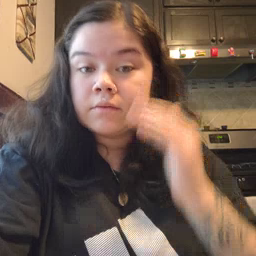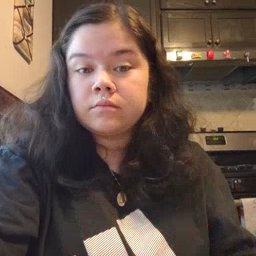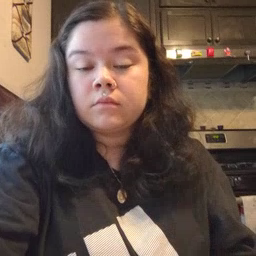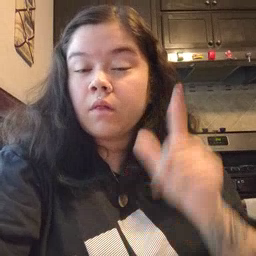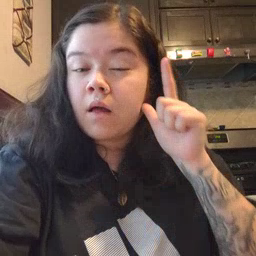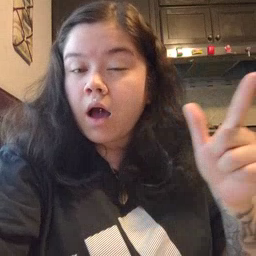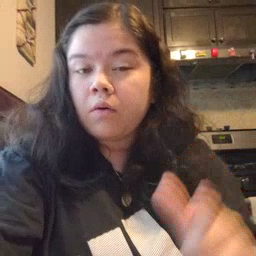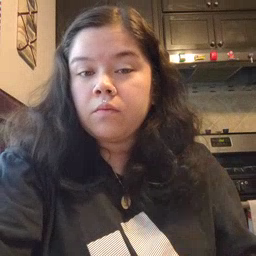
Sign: loud